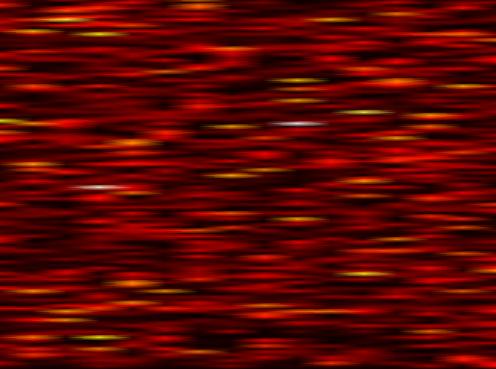
Label: OFDM